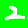
Digit: 2